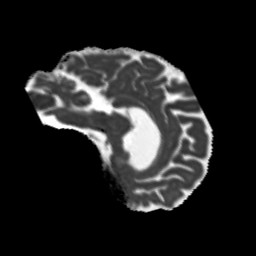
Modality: MD
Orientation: sagittal
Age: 64
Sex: male
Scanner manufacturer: siemens
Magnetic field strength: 3 T
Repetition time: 5.25 s
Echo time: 0.08 s